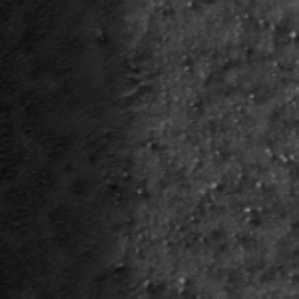
Label: frost